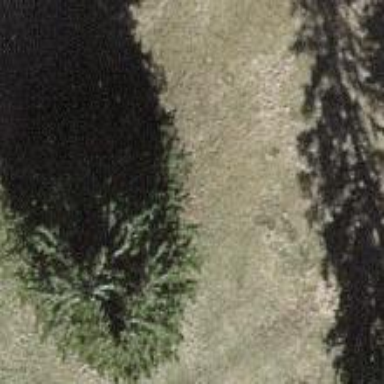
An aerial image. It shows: Agricultural area with evergreen needle-leaved trees.